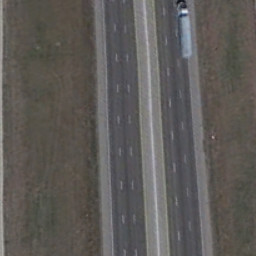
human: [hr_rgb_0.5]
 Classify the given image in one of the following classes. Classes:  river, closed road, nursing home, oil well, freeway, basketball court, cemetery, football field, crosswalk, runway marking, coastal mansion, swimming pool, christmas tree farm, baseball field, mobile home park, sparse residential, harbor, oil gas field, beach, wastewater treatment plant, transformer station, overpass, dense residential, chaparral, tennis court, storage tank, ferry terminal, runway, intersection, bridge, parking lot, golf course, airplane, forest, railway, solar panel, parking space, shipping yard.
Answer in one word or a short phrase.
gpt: freeway